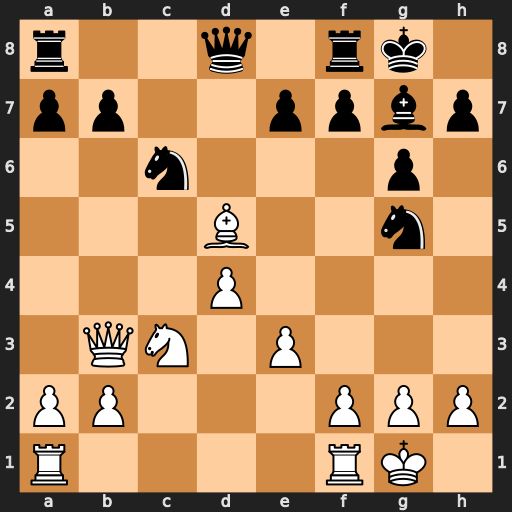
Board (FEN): r2q1rk1/pp2ppbp/2n3p1/3B2n1/3P4/1QN1P3/PP3PPP/R4RK1
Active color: w
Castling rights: -
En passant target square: -
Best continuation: Qxb7 Na5 Qxa8 Qxa8 Bxa8